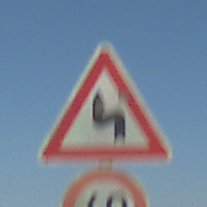
Verkehrszeichen: DoppelkurveZunaechstLinks
Zusatzzeichen unten: Geschwindigkeit60
Umgebung: Outdoor, Nature
Tageszeit: MorningAfternoon
Wetter: Clear
Licht: Natural
Jahreszeit: Autumn
Kontrast: HighContrast